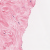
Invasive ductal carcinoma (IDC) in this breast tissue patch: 0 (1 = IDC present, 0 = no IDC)